Field crop: maize
Growth stage: 1
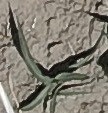
Species: sorghum